Question: I don't know the reason of the crash.
'''
package com.tct.soundTouch;
//imports ();;;;;;;
public class Main extends Activity implements OnClickListener{
private MediaPlayer mp;
private MotionEvent event;
public void onCreate(Bundle savedInstanceState) {
super.onCreate(savedInstanceState);
this.requestWindowFeature(Window.FEATURE_NO_TITLE);
this.getWindow().setFlags(WindowManager.LayoutParams.FLAG_FULLSCREEN,
WindowManager.LayoutParams.FLAG_FULLSCREEN);
setContentView(R.layout.main);
final ImageButton zero = (ImageButton) this.findViewById(R.id.button);
zero.setOnClickListener(this);
mp = MediaPlayer.create(this, R.raw.sound);
}
public void onClick(View v) {
switch (event.getAction()) {
case MotionEvent.ACTION_DOWN:
mp.setLooping(true);
mp.start();
break;
case MotionEvent.ACTION_UP:
mp.pause();
break;
}
}
}
'''
the log

thanks
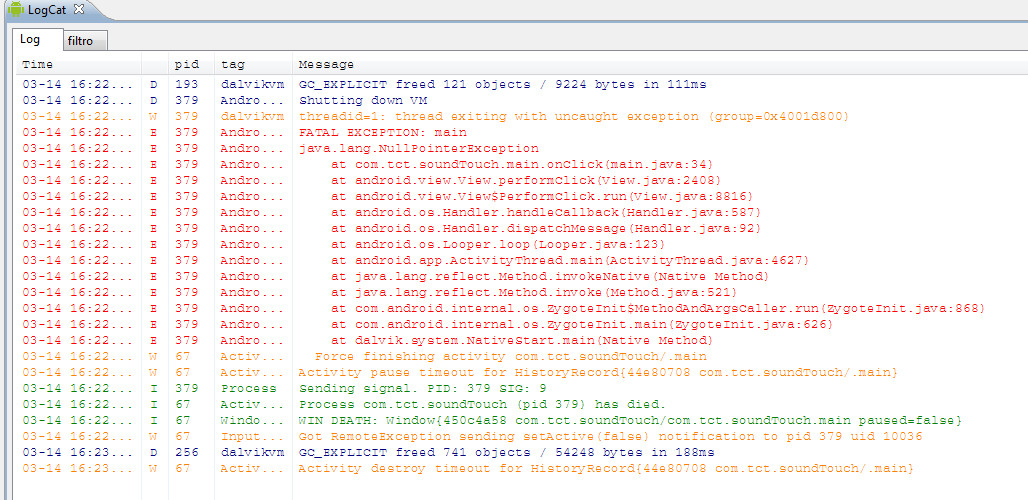
Answer: I'm not seeing 'event' being set to a non-null value in the code you posted. Unfortunately, there is no "up" or "down" to a click event received via an 'OnClickListener'.
If you're looking for a toggle-like effect, you might use 'MediaPlayer#isPlaying()':
'''
public void onClick(View v) {
if (mp.isPlaying()) {
mp.pause();
} else {
mp.setLooping(true);
mp.start();
}
}
'''
If you need to handle 'MotionEvent.UP' and 'MotionEvent.DOWN' then you should implement <URL>:
'''
@Override
public boolean onTouch(View v, MotionEvent event) {
switch (event.getAction()) {
case MotionEvent.ACTION_DOWN:
mp.setLooping(true);
mp.start();
return true;
case MotionEvent.ACTION_UP:
mp.pause();
return true;
}
return false;
}
'''
and then set it using 'setOnTouchListener':
'zero.setOnTouchListener(this);'